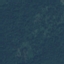
Label: Forest